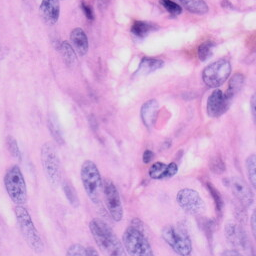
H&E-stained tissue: Skin